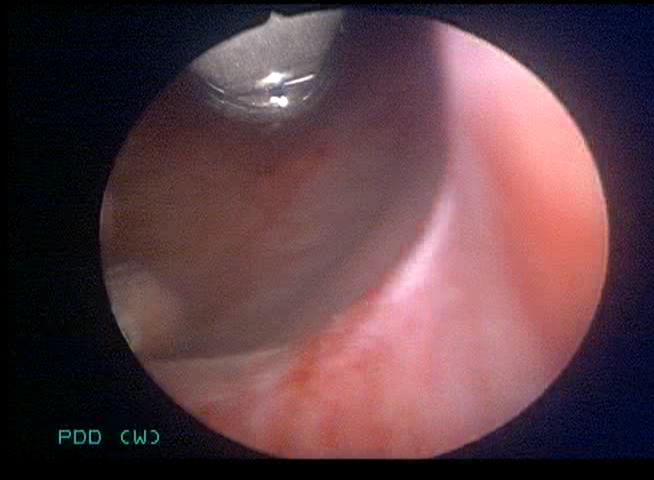
Modality: WLC
Class: Normal mucosa
Bladder cancer association: No